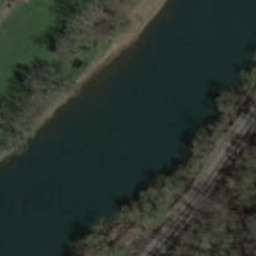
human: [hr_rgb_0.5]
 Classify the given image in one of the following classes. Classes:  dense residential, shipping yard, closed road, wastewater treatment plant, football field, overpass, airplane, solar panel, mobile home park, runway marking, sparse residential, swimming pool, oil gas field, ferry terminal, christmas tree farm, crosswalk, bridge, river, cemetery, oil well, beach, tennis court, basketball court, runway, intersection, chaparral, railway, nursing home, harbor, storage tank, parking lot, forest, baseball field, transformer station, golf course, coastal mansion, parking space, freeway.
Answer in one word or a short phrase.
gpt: river